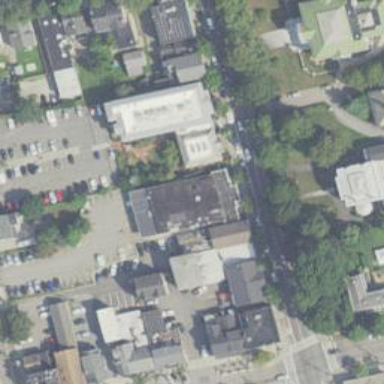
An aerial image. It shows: Post office.